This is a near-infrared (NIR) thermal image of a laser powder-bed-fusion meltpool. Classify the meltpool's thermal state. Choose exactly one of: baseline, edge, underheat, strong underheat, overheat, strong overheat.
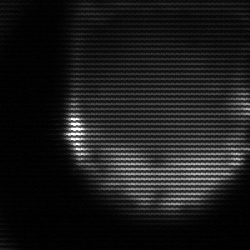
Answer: edge